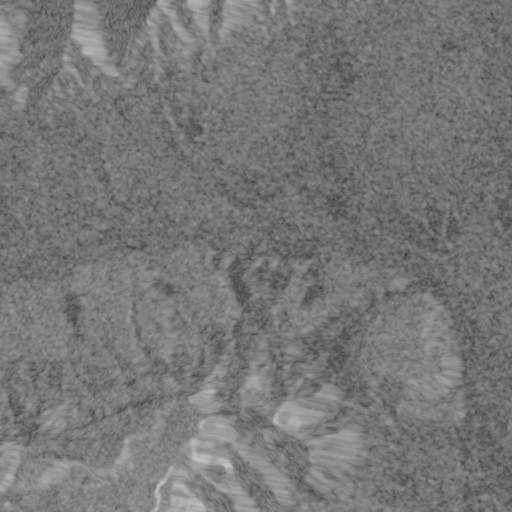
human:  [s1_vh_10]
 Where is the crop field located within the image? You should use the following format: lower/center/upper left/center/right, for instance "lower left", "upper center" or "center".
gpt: The crop field is located in the lower right of the image.
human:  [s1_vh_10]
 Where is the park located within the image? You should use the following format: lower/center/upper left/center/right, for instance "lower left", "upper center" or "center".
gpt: The park is located in the lower right of the image.
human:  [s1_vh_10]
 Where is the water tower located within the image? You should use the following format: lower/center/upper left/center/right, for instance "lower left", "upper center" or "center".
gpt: The water tower is located in the lower right of the image.
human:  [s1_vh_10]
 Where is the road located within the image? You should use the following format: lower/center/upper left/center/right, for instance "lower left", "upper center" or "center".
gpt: There is no road in the image.

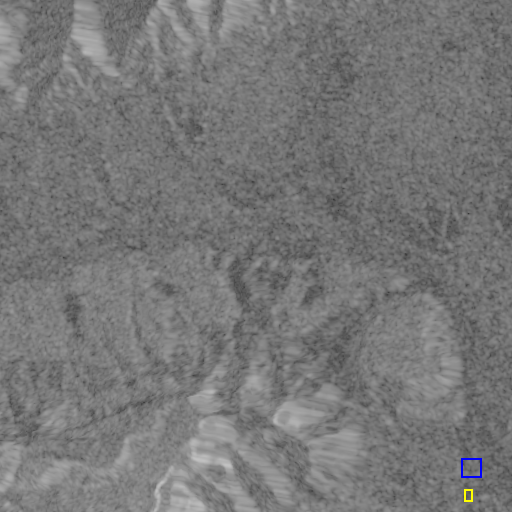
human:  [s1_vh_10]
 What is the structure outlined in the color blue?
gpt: The structure outlined in blue is a crop field.
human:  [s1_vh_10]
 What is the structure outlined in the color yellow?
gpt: The structure outlined in yellow is a park.
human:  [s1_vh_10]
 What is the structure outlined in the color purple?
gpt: There is no purple outline.